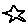
Label: star